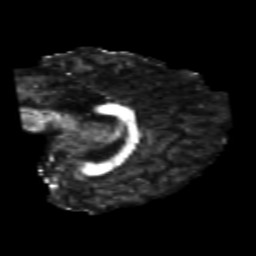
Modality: FA
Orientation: sagittal
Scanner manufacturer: siemens
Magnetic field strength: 3 T
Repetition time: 6.8 s
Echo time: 0.093 s